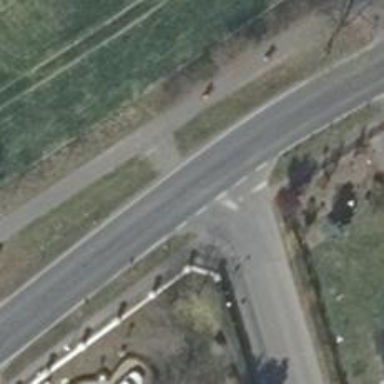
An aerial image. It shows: Asphalt footway.